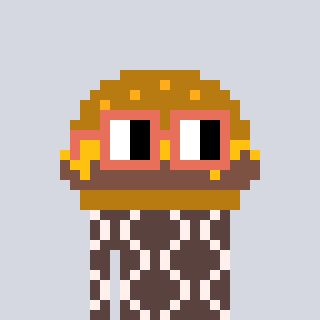
a pixel art character with square orange glasses, a burger-shaped head and a darkbrown-colored body on a cool background